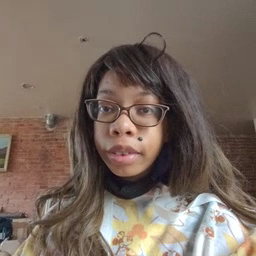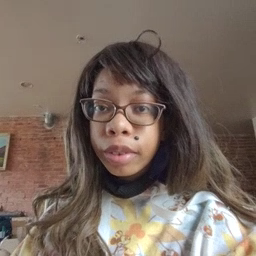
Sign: hair